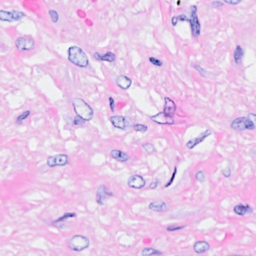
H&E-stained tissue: Breast